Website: lowes
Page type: newsletter-management
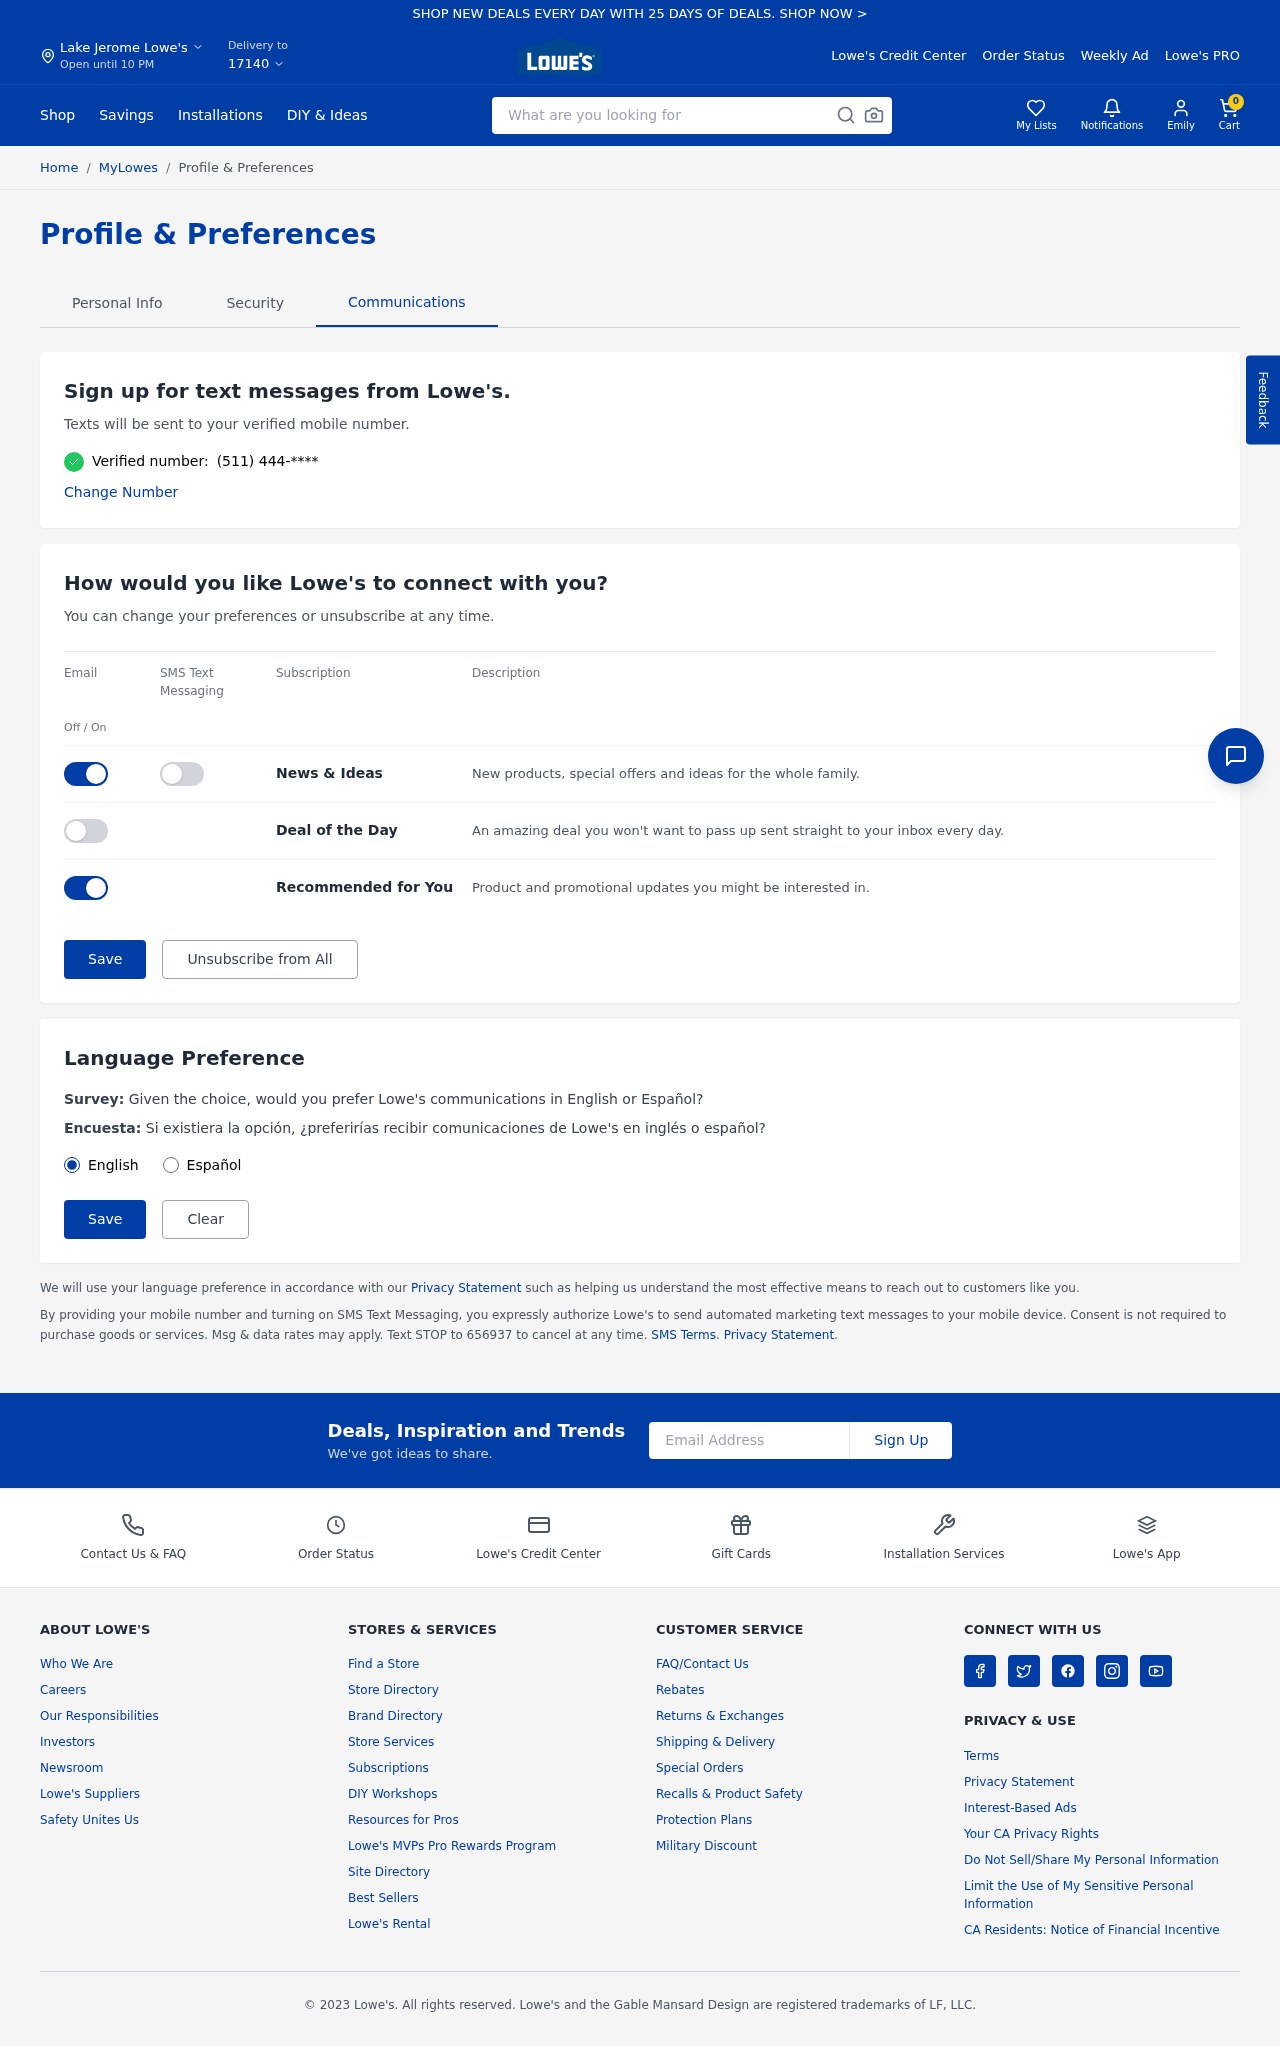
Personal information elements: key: PII_CITY
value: Lake Jerome
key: PII_EMAIL
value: emilywilkins@gmail.com
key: PII_FIRSTNAME
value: Emily
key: PII_POSTCODE
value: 17140
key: PII_PHONE
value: (511) 444
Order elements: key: ORDER_NUM_ITEMS
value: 0
Search elements: key: HEADER_SEARCH
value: What are you looking for